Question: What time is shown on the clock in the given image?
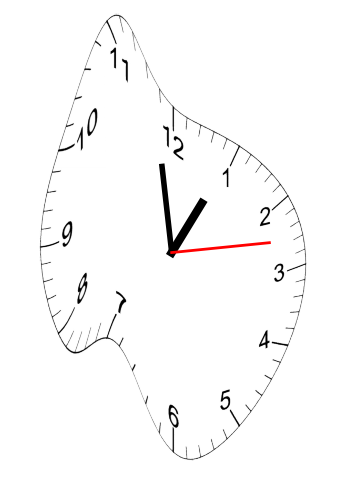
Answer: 12:58:13